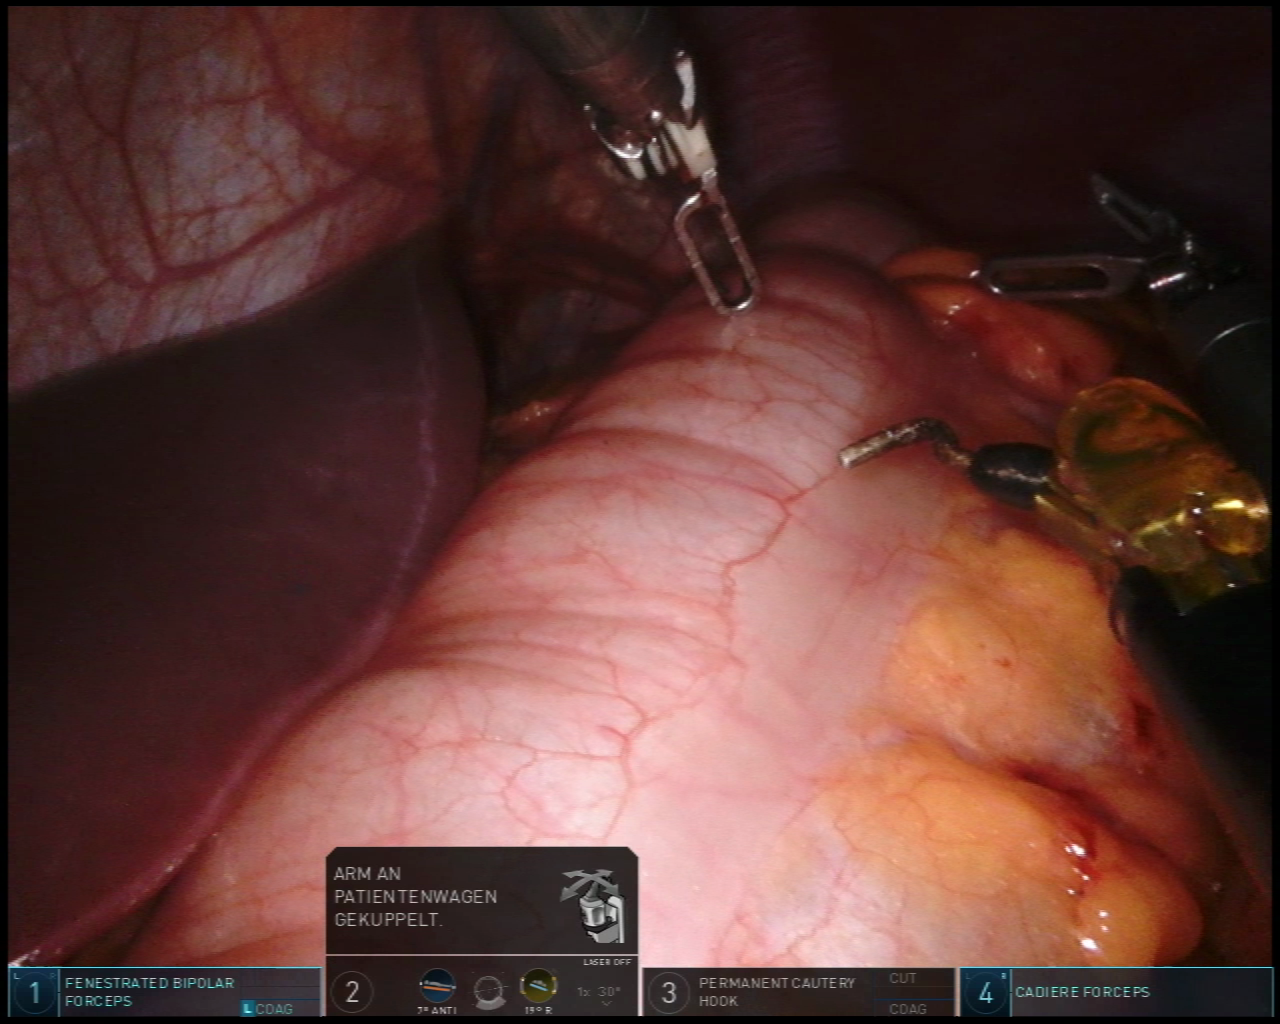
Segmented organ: liver
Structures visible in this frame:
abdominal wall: yes
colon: yes
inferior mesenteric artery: no
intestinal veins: no
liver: yes
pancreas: no
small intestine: no
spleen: no
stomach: no
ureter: no
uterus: no
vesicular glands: no